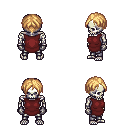
a pixel art fantasy rpg character, male body template, skeleton, maroon tunic, metal pants, light blonde parted hairstyle, metal gloves, four views (front, back, left, right), 2x2 character sprite sheet, small pixel art, hard edges, no anti-aliasing